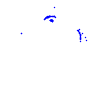
Particle: pion